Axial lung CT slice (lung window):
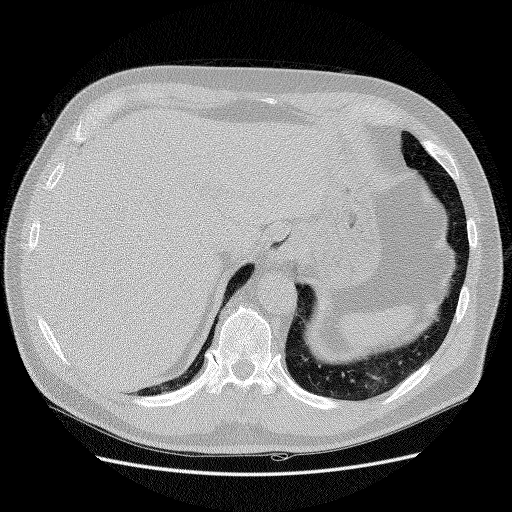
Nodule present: no